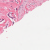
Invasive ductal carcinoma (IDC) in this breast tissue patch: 1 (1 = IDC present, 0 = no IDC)